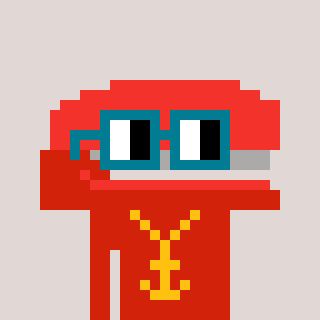
a pixel art character with square dark green glasses, a stapler-shaped head and a red-colored body on a warm background